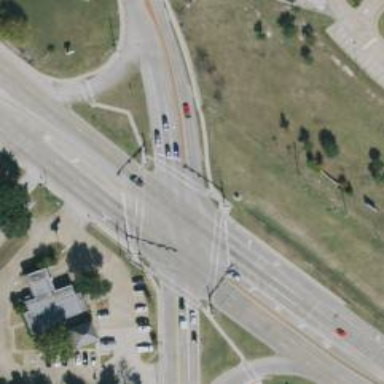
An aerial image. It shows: Marked crossing on footway.